Question: Facebook only allows its authorization system to redirect to one URL... for me it is index.php. Typically, when I release new things I release them to test.php or something similar before replacing index, so that I can make sure it works.
Is this possible with Facebook? Or do i just have to release every update straight to index.php and pray it works or debug as quickly as possible if it doesn't?
---
Here is the Facebook error

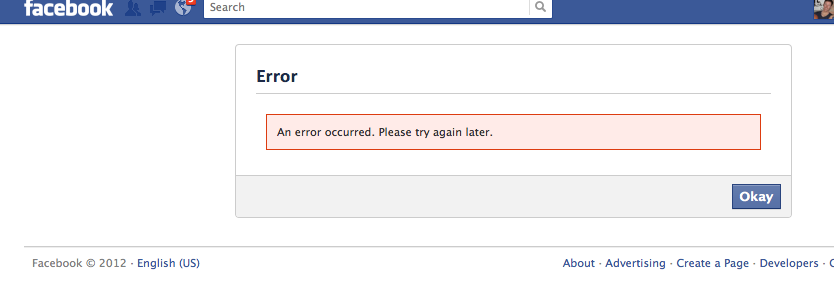
Answer: As far as I know, redirect_uri can be different on the same domain, so I don't think you will have some problems using another redirect_uri